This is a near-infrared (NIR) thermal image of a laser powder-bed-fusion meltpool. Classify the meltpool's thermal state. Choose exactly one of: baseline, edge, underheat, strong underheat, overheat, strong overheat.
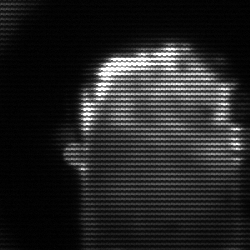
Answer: baseline